【题型】填空题　【知识点】解析几何　【难度】medium
若直线 \( l: kx - y - 3k = 0 \) 与曲线 \( C: \sqrt{1 - x^2} = y - 1 \) 有两个不同的交点，则实数 \( k \) 的取值范围是\underline{\ \ \ \ \ \ \ \ \ \ }.

\vspace{1em}
\noindent
【解答】
【答案】\(\boldsymbol{\left( -\dfrac{3}{4}, -\dfrac{1}{2} \right]}\)

\vspace{1em}
\noindent
【分析】由题曲线 \( C \) 可化为 \( x^2 + (y - 1)^2 = 1 \ (y \ge 1) \)，即表示以 \( (0,1) \) 为圆心，半径为 1 的圆的上半部分，根据直线和圆的位置关系，结合图形求得答案。

\vspace{1em}
\noindent
【详解】直线 \( l: kx - y - 3k = 0 \)，即 \( y = k(x - 3) \)，过定点 \( C(3,0) \)，

曲线 \( C: \sqrt{1 - x^2} = y - 1 \ (y \ge 1) \)，可化为 \( x^2 + (y - 1)^2 = 1 \ (y \ge 1) \)，表示以 \( (0,1) \) 为圆心，半径为 1 的圆的上半部分，画出直线和半圆的图形如下图所示，

设 \( B(1,1) \)，则 \( k_{BC} = \dfrac{0 - 1}{3 - 1} = -\dfrac{1}{2} \)，

当直线 \( l \) 和半圆相切时，则 \( 1 = \dfrac{|-1 - 3k|}{\sqrt{1 + k^2}} \)，解得 \( k = -\dfrac{3}{4} \) 或 \( k = 0 \)（舍去），

所以要使得直线 \( l \) 和曲线 \( C \) 有两个交点，则 \( k \in \left( -\dfrac{3}{4}, -\dfrac{1}{2} \right] \).

故答案为：\(\boldsymbol{\left( -\dfrac{3}{4}, -\dfrac{1}{2} \right]}\)

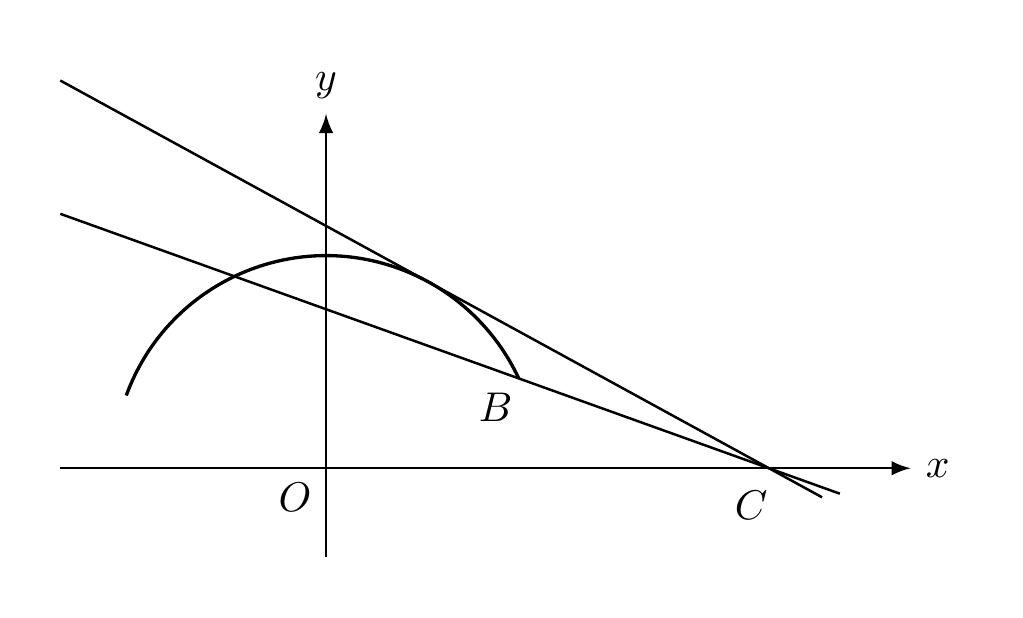